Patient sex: F
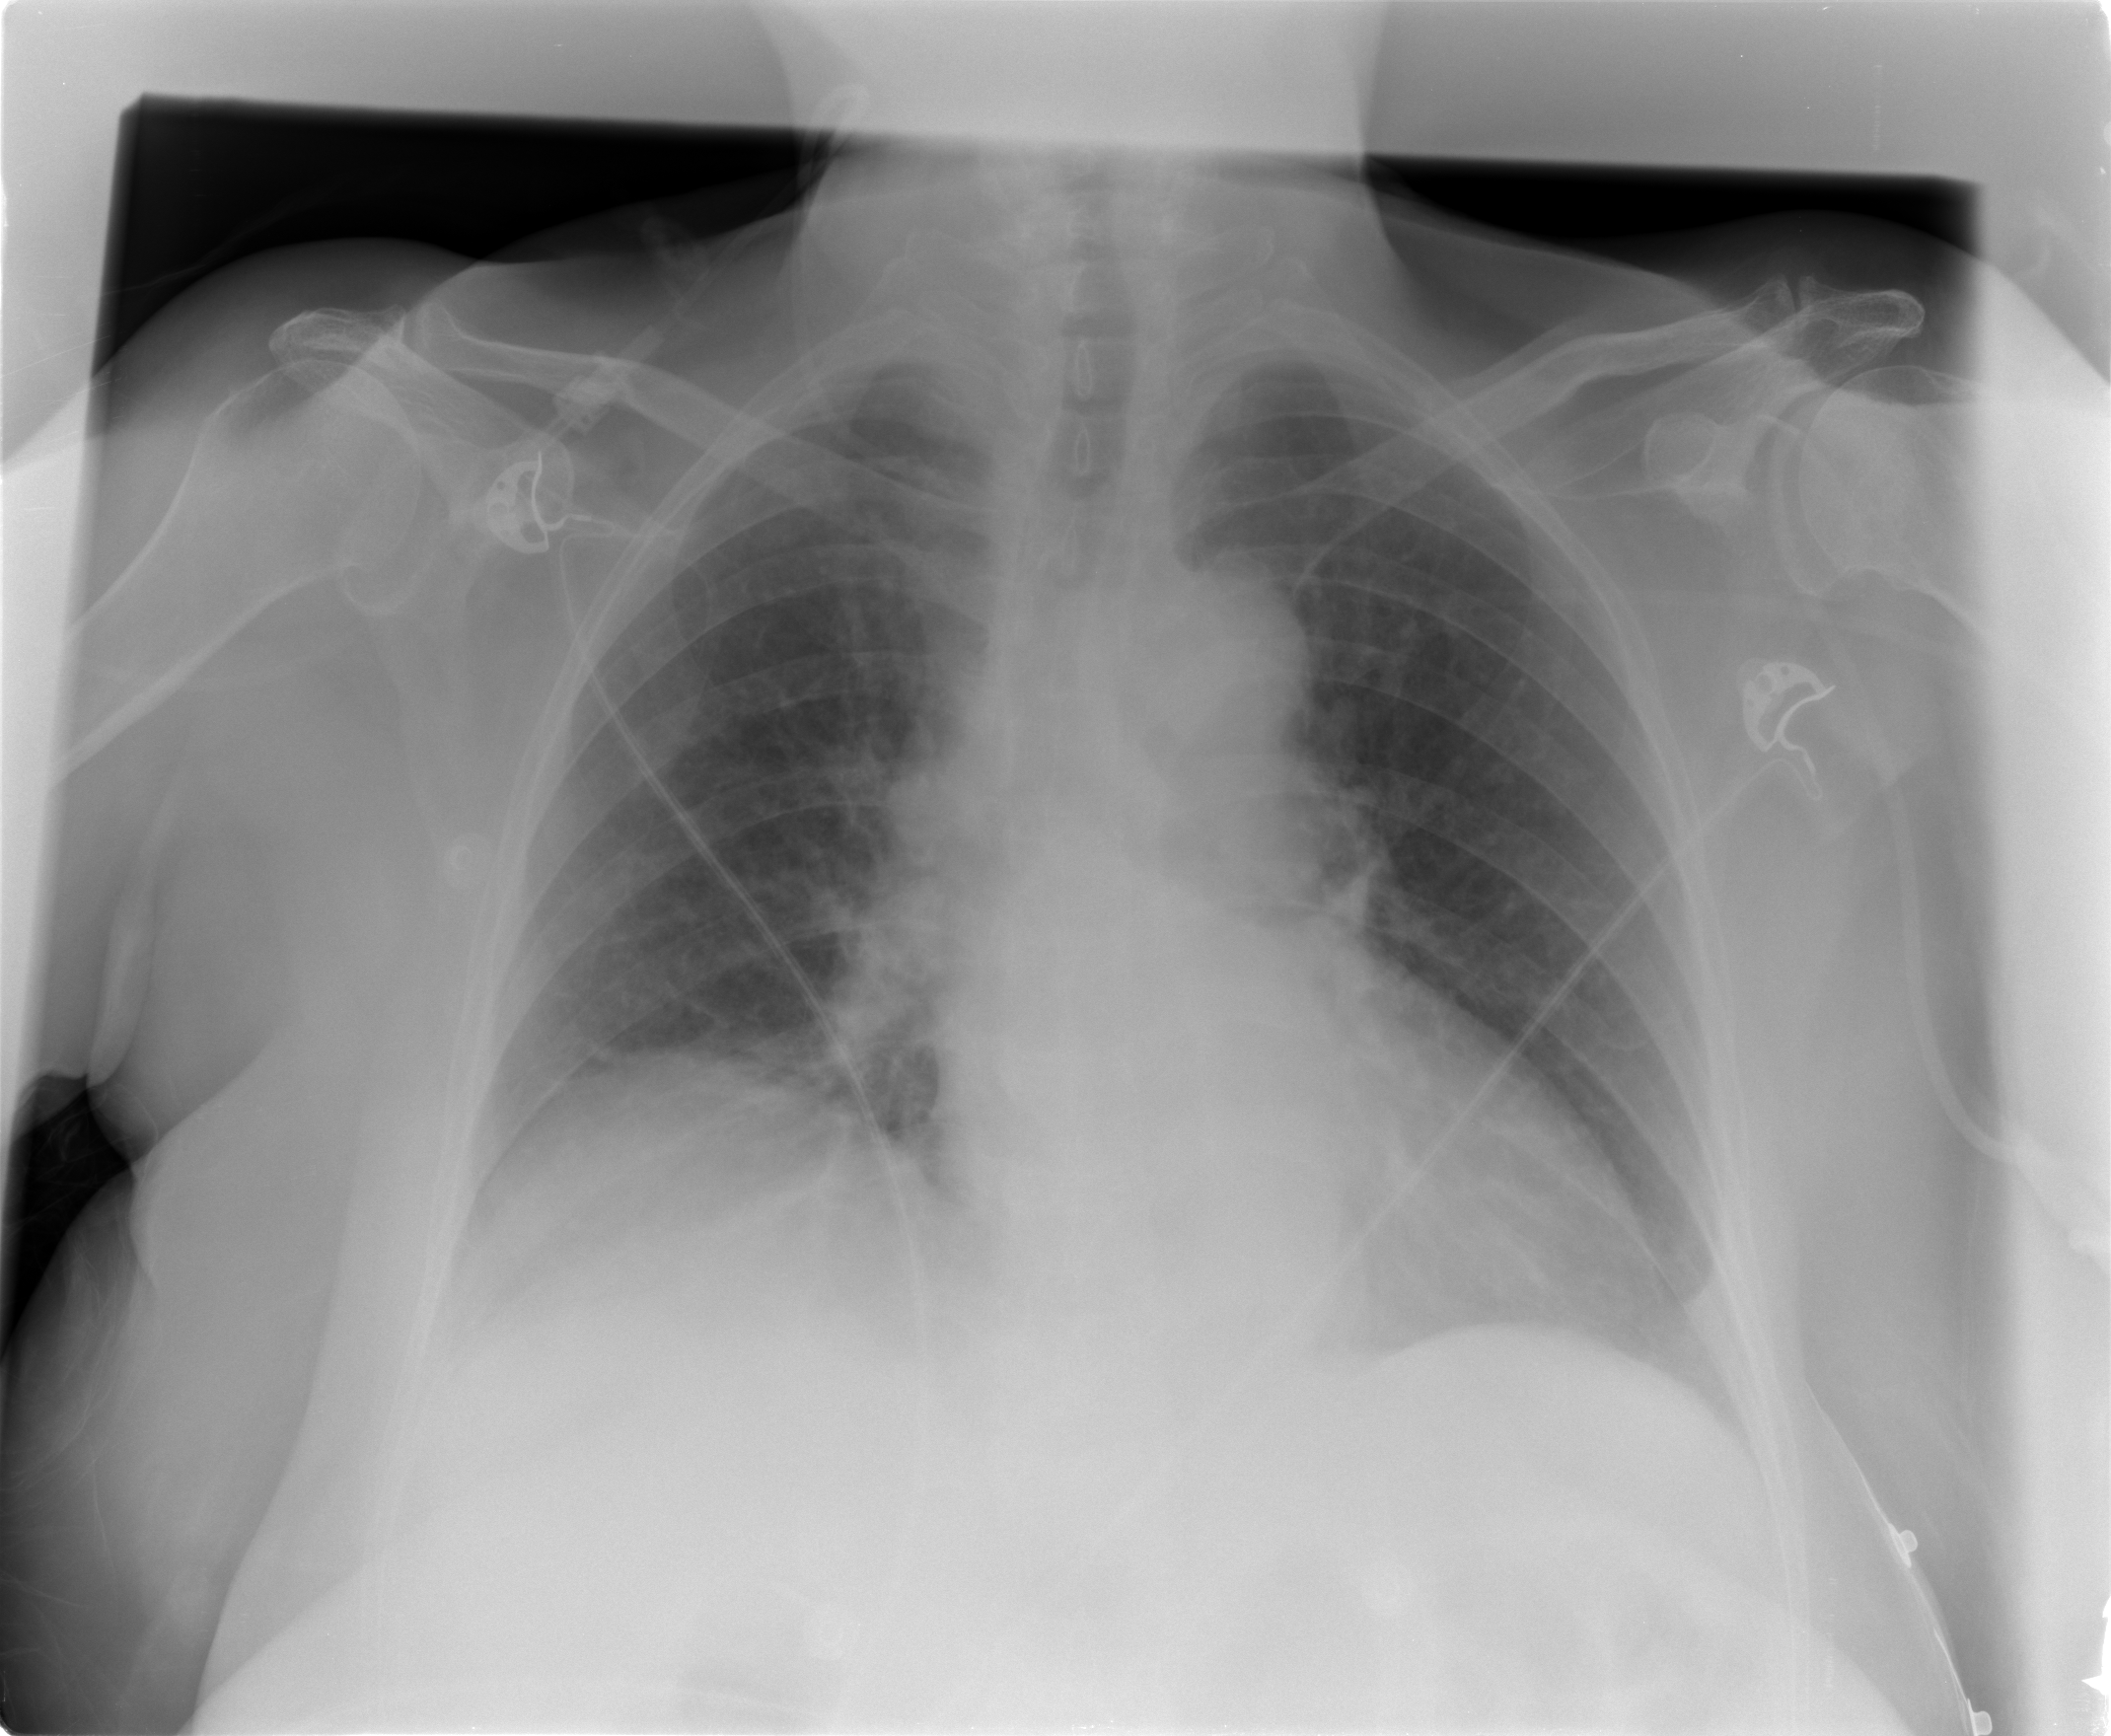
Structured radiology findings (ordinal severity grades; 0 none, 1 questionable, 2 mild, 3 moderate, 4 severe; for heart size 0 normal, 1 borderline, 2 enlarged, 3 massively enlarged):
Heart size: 0
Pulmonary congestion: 0
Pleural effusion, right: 1
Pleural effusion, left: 0
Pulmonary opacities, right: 0
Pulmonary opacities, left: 0
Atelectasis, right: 2
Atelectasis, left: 0